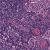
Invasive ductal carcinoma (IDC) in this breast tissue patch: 0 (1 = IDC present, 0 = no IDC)